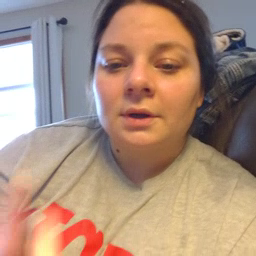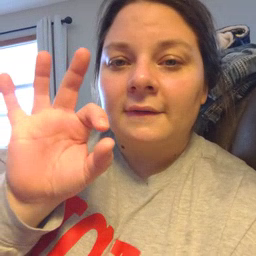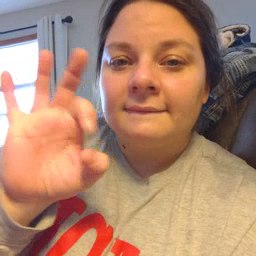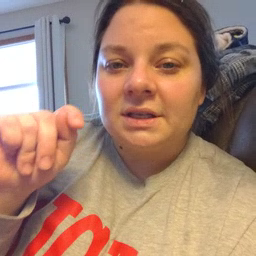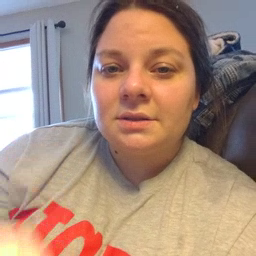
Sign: feet